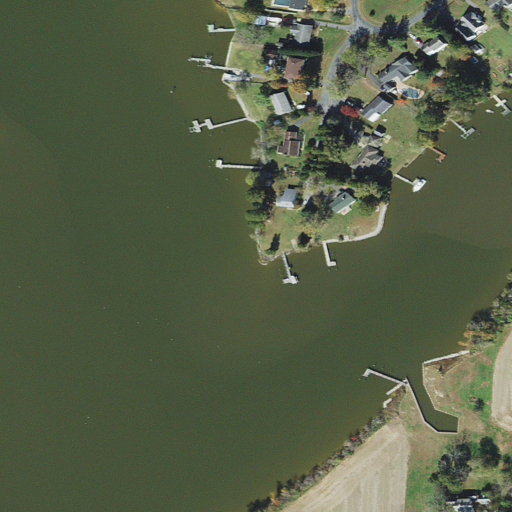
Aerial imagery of cape in Maryland named Sharpes Point containing open water, herbaceous wetlands, open development, cultivated crops, low intensity development, shrub, and barren land